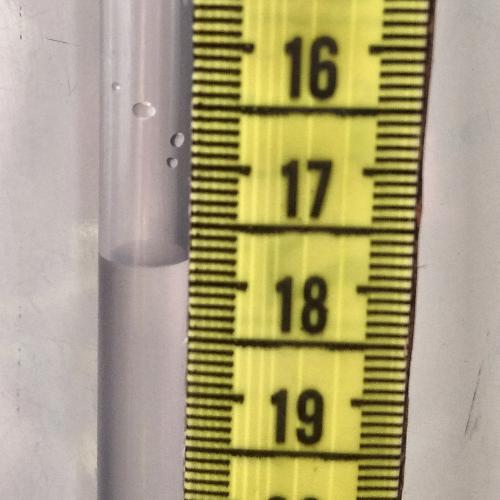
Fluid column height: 17.8 cm